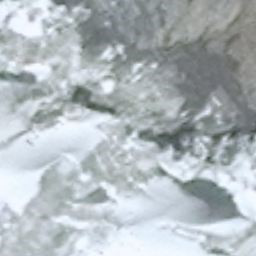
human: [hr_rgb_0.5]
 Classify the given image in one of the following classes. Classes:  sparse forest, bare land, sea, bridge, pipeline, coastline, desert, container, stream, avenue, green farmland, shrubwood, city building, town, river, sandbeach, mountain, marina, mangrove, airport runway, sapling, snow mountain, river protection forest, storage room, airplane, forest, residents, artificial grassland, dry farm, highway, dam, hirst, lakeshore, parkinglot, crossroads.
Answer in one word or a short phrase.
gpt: snow mountain